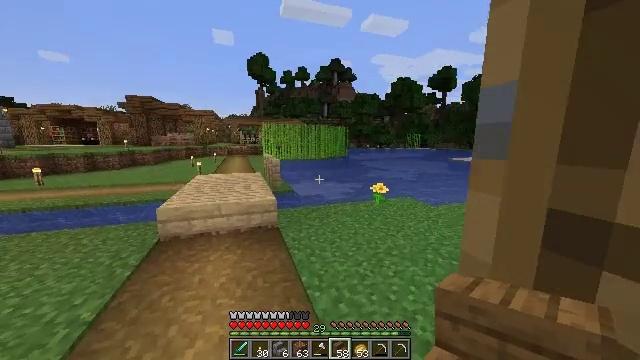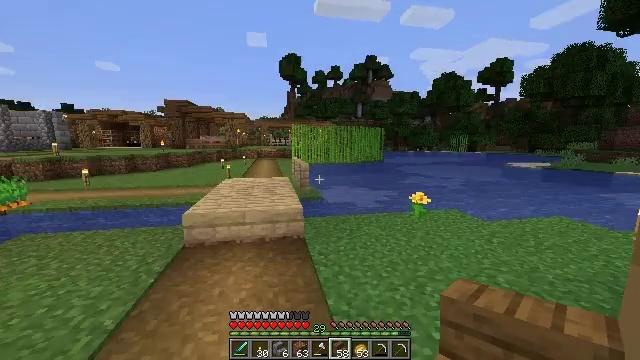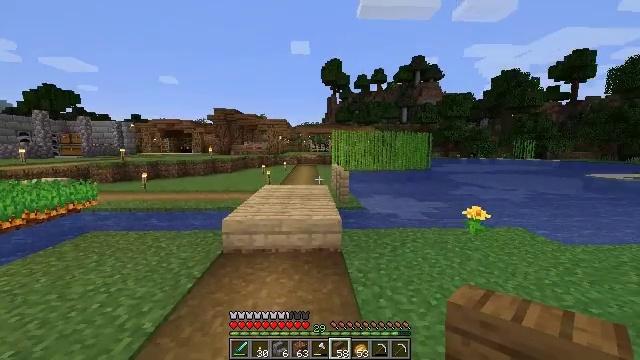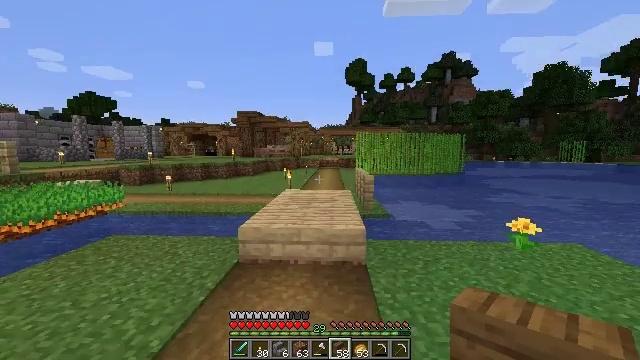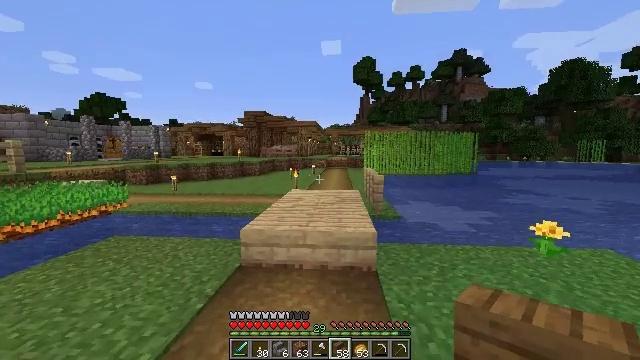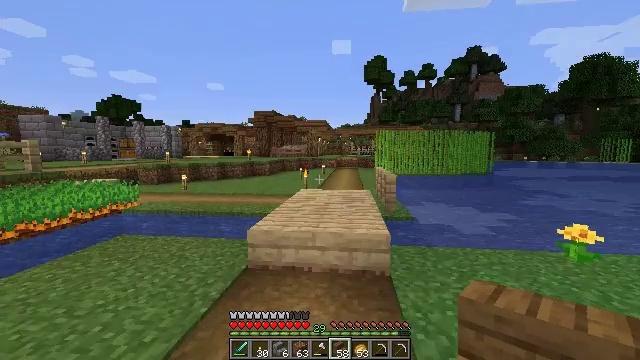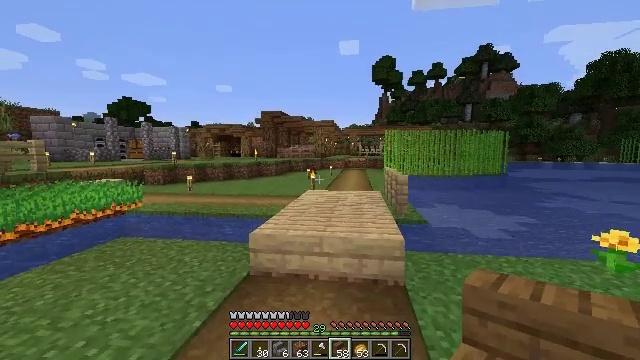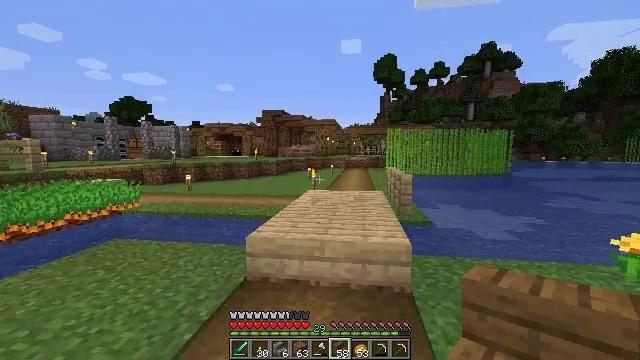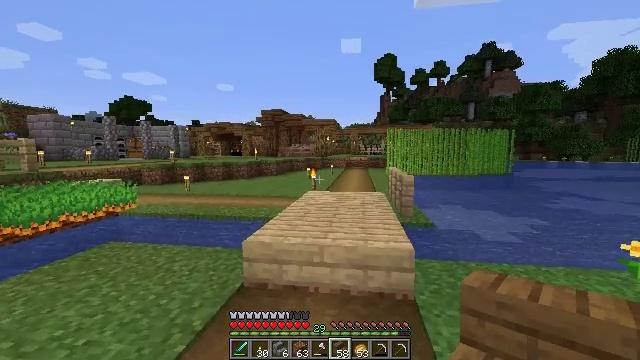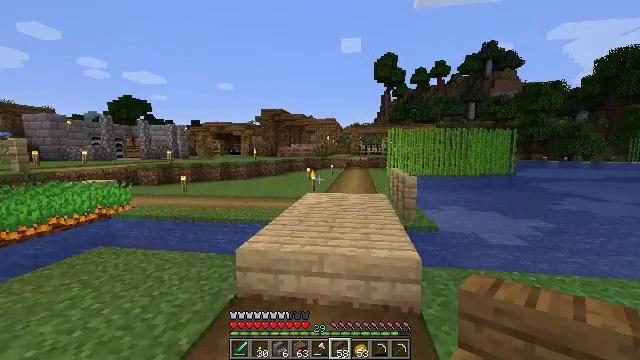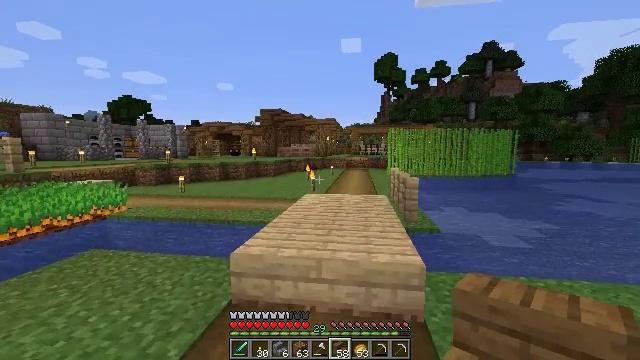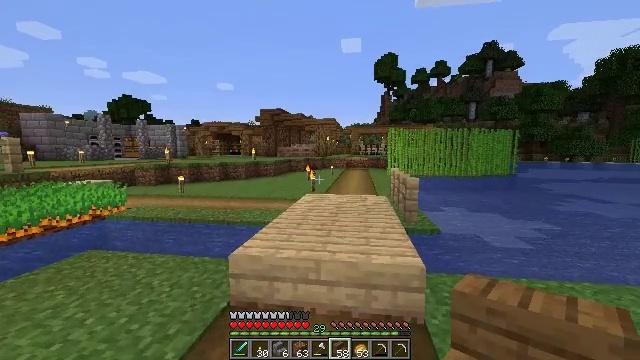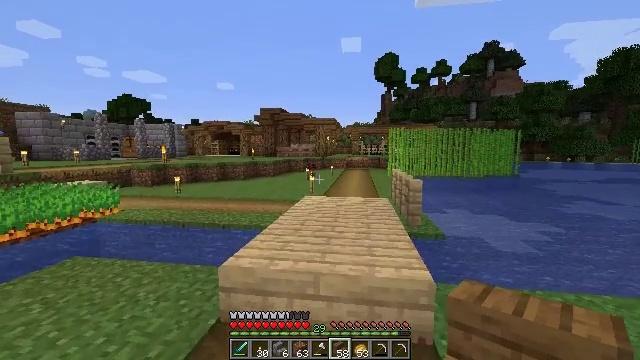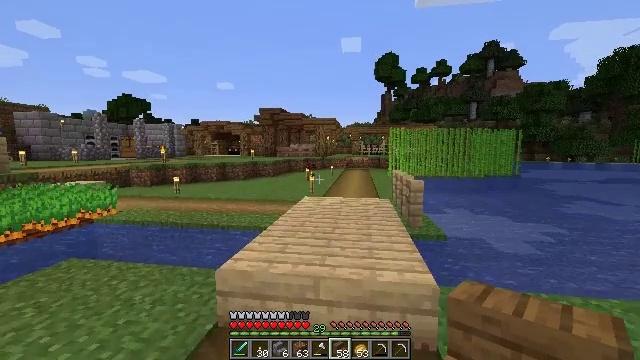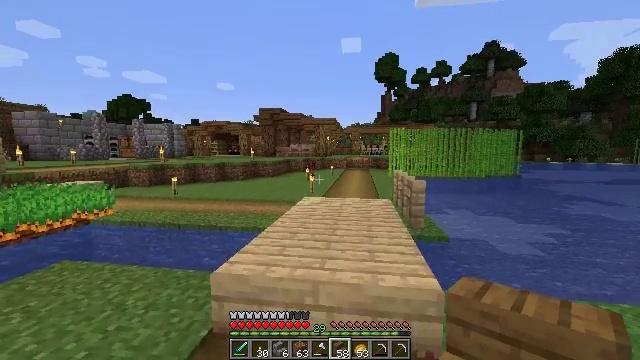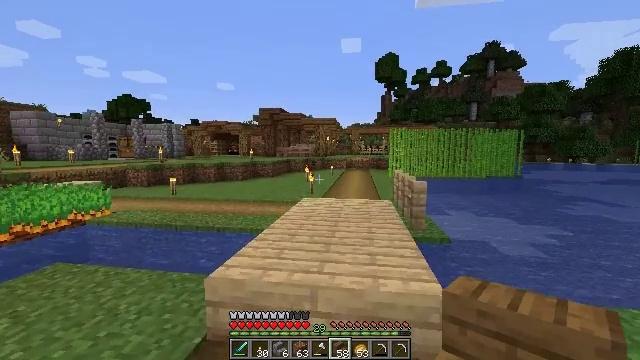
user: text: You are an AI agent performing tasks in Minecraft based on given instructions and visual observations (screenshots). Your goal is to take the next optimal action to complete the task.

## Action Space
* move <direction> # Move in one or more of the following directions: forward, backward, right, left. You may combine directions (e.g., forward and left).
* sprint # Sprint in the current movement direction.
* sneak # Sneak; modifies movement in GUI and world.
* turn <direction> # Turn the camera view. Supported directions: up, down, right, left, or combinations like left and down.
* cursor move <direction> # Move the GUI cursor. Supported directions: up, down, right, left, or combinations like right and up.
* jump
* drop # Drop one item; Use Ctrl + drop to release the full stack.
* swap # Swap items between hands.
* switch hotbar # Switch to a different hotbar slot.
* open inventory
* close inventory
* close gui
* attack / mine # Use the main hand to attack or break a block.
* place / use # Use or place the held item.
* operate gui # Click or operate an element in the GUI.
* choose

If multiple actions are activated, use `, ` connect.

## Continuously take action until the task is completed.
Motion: motion action
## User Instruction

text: Use coal in a furnace to smelt cobblestone into stone.
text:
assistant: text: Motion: move forward, turn left and up
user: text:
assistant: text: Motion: move forward, turn left and up
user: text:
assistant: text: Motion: move forward, turn left
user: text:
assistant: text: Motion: move forward, turn left
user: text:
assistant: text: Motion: move forward, turn left
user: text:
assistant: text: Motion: move forward, turn left
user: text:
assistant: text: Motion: move forward
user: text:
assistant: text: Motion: move forward
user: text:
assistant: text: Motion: no_op
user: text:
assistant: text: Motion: no_op
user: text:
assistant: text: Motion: move forward
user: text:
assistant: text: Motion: move forward
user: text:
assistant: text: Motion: no_op
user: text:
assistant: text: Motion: no_op
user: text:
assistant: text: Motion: move forward
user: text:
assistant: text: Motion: move forward
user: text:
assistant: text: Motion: move forward
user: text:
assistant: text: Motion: move forward
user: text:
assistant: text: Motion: move forward
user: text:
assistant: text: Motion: move forward
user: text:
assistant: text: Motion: move forward
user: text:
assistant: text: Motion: move forward
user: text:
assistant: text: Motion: move forward
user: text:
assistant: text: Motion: move forward
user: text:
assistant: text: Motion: move forward
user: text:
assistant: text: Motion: move forward, turn left
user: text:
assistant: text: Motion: move forward, turn left
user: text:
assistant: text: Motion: move forward, turn left
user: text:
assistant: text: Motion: move forward, turn left
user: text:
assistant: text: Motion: move forward, turn left